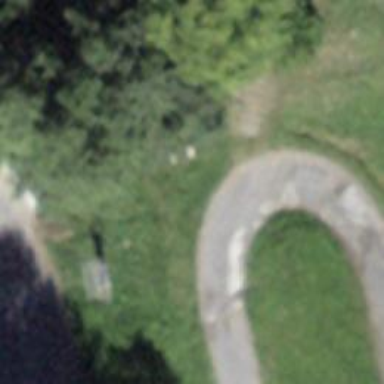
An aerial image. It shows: Unpaved steps.